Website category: book
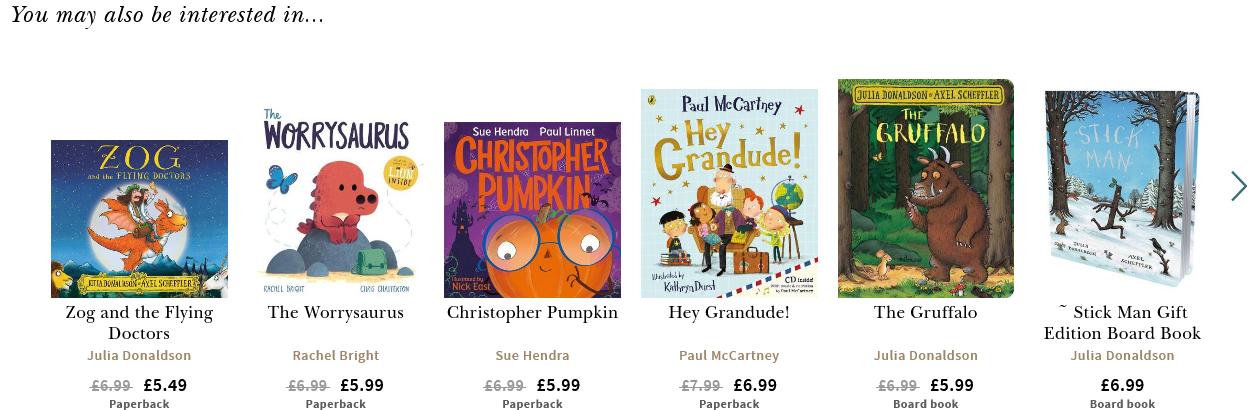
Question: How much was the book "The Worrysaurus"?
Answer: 5.99

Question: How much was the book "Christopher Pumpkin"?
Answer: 5.99

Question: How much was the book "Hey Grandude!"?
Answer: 6.99

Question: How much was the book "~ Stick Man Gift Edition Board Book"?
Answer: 6.99

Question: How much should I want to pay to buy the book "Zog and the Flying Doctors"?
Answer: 5.49

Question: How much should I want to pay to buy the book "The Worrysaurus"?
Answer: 5.99

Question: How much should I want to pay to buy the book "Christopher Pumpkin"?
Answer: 5.99

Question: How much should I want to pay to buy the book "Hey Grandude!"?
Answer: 6.99

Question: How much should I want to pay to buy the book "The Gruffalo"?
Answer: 5.99

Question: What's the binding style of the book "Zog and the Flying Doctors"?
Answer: Paperback

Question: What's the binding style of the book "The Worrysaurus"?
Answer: Paperback

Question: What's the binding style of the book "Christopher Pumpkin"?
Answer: Paperback

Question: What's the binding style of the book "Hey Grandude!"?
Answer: Paperback

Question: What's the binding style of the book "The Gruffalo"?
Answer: Board book

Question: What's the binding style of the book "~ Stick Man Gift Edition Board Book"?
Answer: Board book

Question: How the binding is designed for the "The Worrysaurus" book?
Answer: Paperback

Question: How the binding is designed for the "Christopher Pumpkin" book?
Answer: Paperback

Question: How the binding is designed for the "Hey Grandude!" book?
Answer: Paperback

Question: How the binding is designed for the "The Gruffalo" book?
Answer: Board book

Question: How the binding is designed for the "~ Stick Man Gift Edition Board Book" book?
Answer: Board book

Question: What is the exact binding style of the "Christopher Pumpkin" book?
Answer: Paperback

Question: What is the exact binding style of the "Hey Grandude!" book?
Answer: Paperback

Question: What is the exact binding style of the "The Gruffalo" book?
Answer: Board book

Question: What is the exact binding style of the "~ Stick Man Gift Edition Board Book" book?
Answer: Board book

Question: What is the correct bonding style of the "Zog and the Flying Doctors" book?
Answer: Paperback

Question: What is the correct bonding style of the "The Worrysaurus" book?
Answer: Paperback

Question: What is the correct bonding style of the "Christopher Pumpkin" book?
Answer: Paperback

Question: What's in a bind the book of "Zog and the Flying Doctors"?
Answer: Paperback

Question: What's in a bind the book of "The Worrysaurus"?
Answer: Paperback

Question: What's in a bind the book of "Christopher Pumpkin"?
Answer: Paperback

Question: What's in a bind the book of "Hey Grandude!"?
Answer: Paperback

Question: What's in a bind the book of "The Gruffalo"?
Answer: Board book

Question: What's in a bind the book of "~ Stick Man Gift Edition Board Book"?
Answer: Board book

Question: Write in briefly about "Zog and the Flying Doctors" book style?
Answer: Paperback

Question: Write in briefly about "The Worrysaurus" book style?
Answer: Paperback

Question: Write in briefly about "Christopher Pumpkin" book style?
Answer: Paperback

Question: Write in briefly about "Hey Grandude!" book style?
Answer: Paperback

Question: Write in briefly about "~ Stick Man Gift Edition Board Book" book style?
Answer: Board book

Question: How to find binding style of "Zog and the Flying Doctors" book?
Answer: Paperback

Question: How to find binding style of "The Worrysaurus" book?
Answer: Paperback

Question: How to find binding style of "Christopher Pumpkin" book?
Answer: Paperback

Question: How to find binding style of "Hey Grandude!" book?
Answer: Paperback

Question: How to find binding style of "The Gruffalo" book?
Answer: Board book

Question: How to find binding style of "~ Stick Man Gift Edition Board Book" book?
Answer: Board book